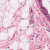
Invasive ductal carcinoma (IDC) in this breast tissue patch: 0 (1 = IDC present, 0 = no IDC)